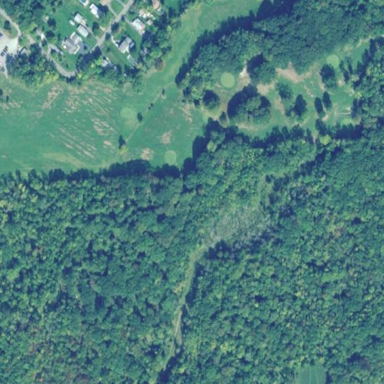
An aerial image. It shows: Golf course surrounded by greenery.